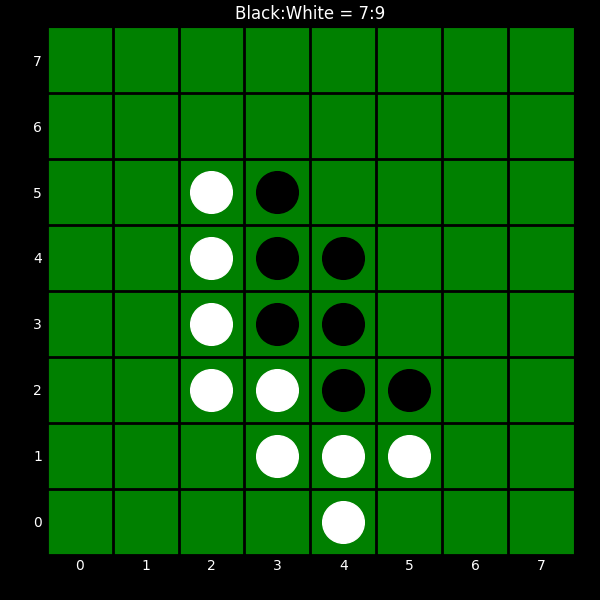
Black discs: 7
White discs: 9